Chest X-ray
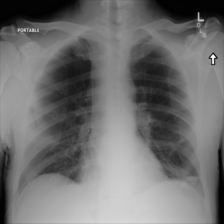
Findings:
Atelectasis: positive
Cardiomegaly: negative
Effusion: negative
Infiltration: negative
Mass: negative
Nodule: negative
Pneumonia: negative
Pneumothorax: negative
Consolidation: negative
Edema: negative
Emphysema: negative
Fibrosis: negative
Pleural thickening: negative
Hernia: negative